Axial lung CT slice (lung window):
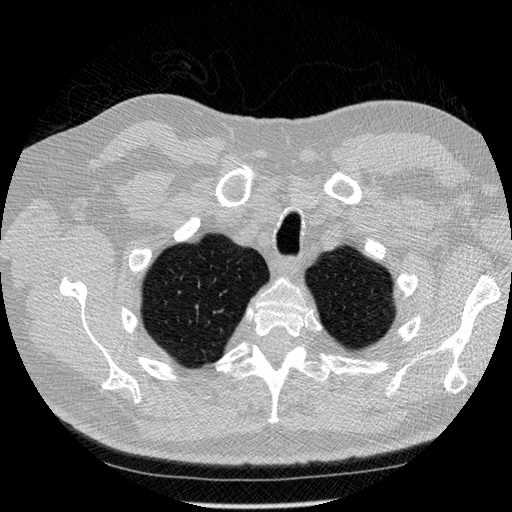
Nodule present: no